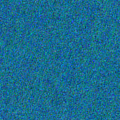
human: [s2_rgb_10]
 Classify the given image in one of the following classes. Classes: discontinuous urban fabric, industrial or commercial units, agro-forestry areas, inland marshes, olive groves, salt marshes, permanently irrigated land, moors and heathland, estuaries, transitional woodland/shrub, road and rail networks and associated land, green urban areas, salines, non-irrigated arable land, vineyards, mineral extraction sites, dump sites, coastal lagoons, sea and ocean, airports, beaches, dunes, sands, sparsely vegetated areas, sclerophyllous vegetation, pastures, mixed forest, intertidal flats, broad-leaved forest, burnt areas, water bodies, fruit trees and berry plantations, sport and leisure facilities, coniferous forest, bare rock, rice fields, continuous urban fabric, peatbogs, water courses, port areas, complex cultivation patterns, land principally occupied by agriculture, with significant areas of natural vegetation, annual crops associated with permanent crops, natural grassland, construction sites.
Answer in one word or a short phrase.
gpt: sea and ocean